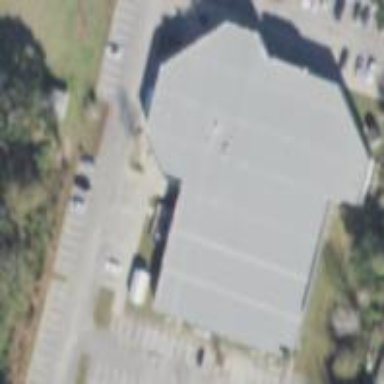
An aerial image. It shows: Building with bowling alley inside.